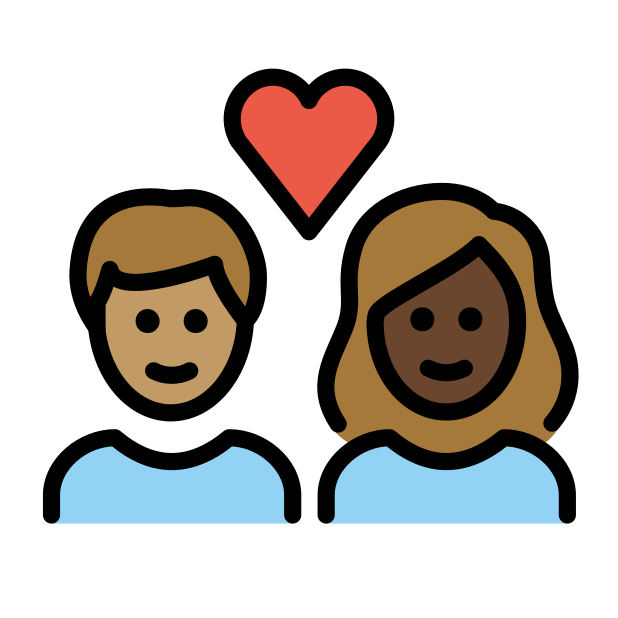
couple with heart: person, person, medium skin tone, dark skin tone